Question: I am using durandal to create a web application. I am using knockout to bind values to page from server. I have an issue in binding knockout observableArray to page and it is a bit complex array.
My observableArray looks like,

In view,
'''
<ul data-bind="foreach: products">
<li><span data-bind='text: product' /></li>
</ul>
'''
No error and not working.
js code.
'''
define(['plugins/http', 'durandal/app', 'knockout'], function (http, app, ko) {
var system = require('durandal/system');
var vm = {
activate: activate,
attached: viewAttached,
products: ko.observableArray([])
};
return vm;
function activate() {
var that = this;
var pdts;
var recs;
var recipeJson = [];
http.get('http://***/Umbraco/Api/Products/GetAllProducts').then(function (response) {
pdts = response;
http.get('http://***/Umbraco/Api/Recipes/GetAllRecipes').then(function (response1) {
recs = response1;
$.each(pdts, function (i, item) {
var json = [];
$.each(recs, function (j, jtem) {
if (item.DocumentTypeId == jtem.BelongstoProduct) {
json.push(jtem);
}
});
jsonitem = {}
jsonitem["product"] = item.ProductName;
jsonitem["recipes"] = json;
recipeJson.push(jsonitem);
});
that.products = recipeJson;
return that.products;
});
});
}
function viewAttached(view) {
$("#accordion > li > div").click(function () {
if (false == $(this).next().is(':visible')) {
$('#accordion ul').slideUp(300);
}
$(this).next().slideToggle(300);
});
}
});
'''
Please help,
Thanks.
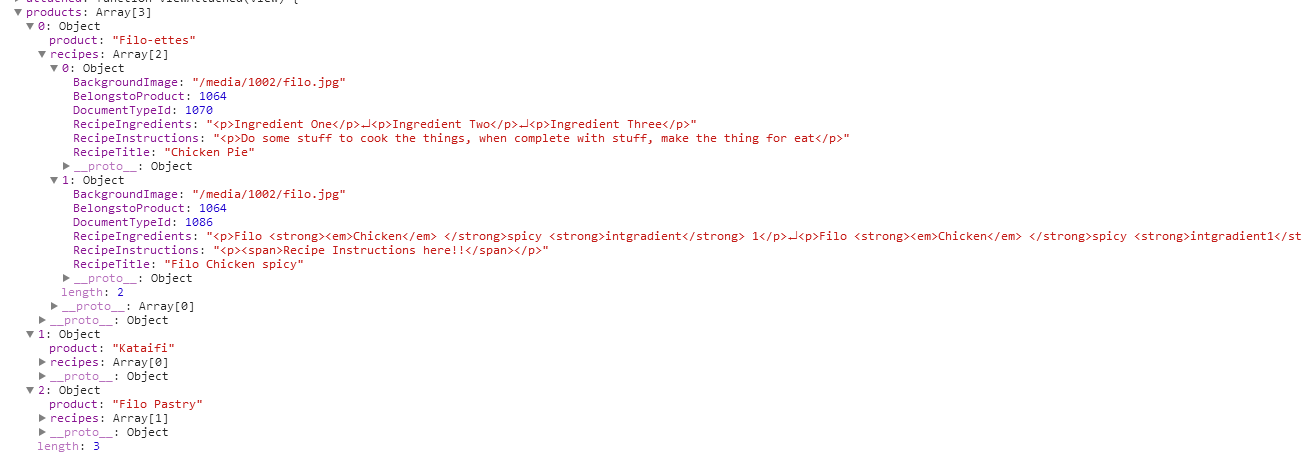
Answer: When you write
'''
that.products = recipeJson;
'''
you're replacing your 'observableArray' with a plain array. You should either write
'''
that.products(recipeJson);
'''
instead, or just push each item directly into the observable array instead of going through 'recipeJson' at all, with 'that.products.push(jsonItem)'.